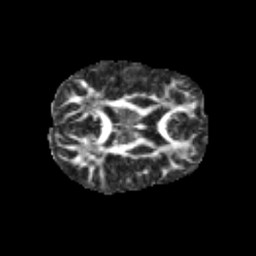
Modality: FA
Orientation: axial
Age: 10
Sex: female
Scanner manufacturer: siemens
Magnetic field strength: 3 T
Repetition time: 3.8 s
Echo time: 0.07 s